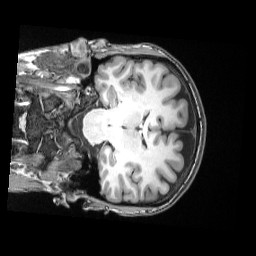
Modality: T1w
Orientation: coronal
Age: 29
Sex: male
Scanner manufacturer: siemens
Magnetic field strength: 3 T
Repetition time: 2 s
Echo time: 0.00339 s